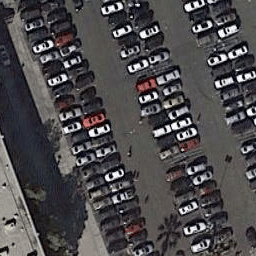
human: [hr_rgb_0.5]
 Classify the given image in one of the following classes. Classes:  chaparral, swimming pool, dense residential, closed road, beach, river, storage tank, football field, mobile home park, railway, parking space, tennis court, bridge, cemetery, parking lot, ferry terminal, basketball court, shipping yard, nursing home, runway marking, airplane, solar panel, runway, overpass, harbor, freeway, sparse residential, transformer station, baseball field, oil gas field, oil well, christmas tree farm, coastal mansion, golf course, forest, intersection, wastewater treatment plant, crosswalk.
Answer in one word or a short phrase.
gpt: parking lot